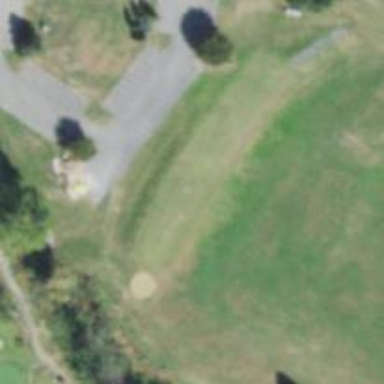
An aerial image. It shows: Golf tee on grassy land.